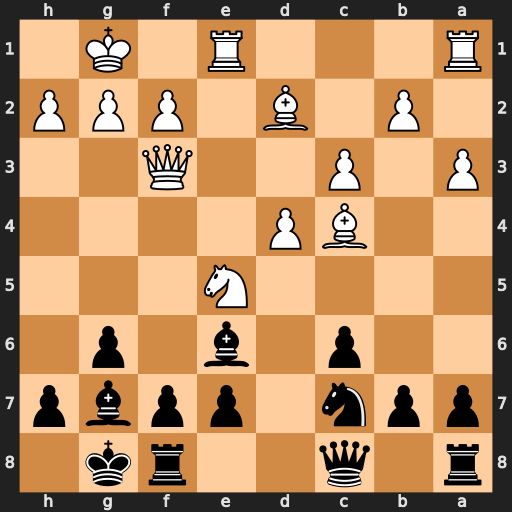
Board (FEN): r1q2rk1/ppn1ppbp/2p1b1p1/4N3/2BP4/P1P2Q2/1P1B1PPP/R3R1K1
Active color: b
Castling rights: -
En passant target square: -
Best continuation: Bxe5 Rxe5 Bxc4